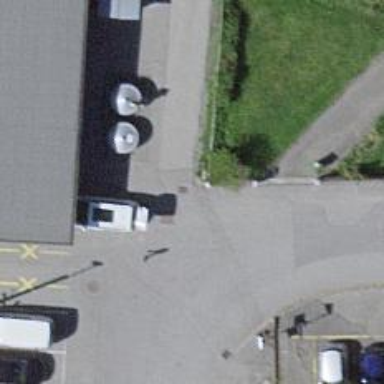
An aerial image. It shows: Asphalt cycleway with no sidewalk.